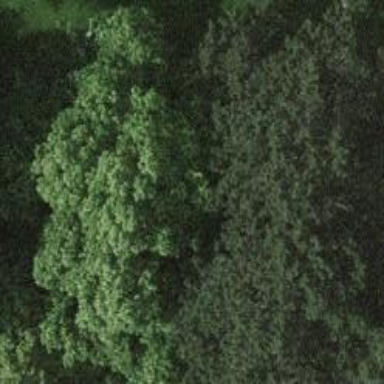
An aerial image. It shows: Broadleaved deciduous tree located in park.